Field crop: maize
Growth stage: 2
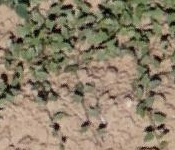
Species: convolvulus